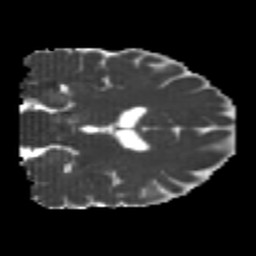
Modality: MD
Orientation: coronal
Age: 23
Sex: male
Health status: healthy
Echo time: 0.074 s